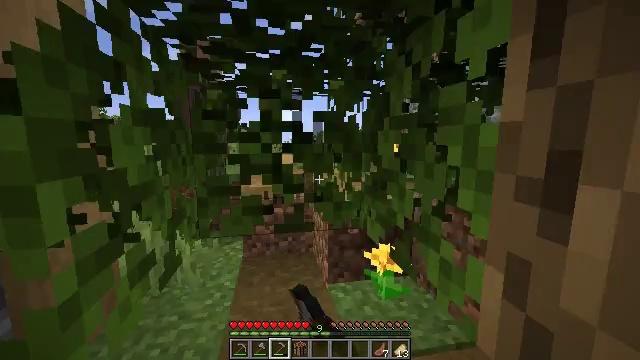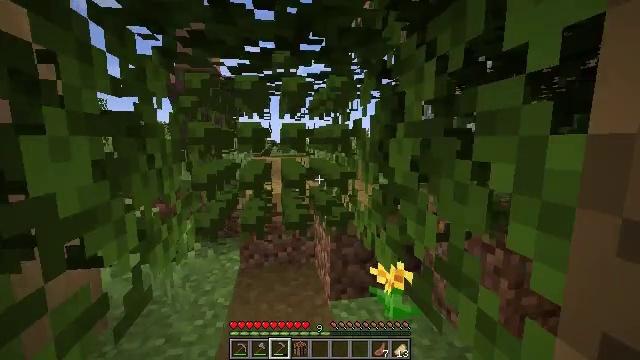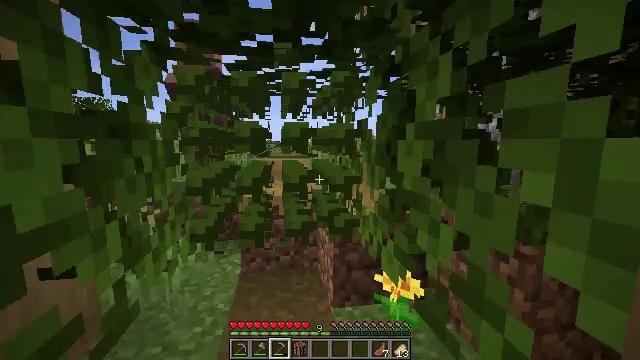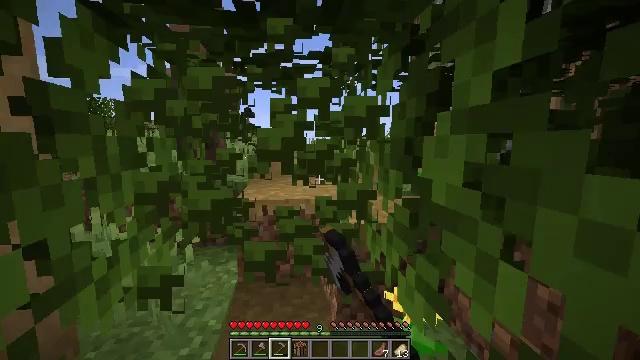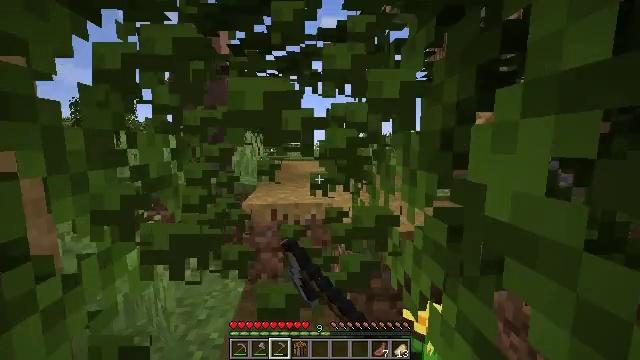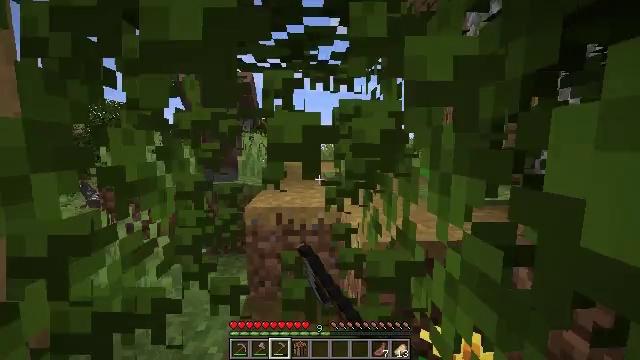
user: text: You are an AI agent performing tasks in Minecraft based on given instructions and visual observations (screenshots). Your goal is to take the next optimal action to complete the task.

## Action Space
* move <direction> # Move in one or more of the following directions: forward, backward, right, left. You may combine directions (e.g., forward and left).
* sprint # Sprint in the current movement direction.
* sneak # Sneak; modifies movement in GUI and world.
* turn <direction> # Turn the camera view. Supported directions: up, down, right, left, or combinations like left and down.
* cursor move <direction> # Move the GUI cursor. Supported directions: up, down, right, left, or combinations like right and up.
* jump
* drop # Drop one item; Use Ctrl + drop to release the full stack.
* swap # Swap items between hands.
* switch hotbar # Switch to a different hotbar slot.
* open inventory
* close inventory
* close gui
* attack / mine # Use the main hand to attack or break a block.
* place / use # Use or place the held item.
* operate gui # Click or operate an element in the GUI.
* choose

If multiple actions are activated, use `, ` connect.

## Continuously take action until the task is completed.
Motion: motion action
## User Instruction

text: Break oak leaves from the trees.
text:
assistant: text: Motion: move forward, attack / mine
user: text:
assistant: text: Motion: move forward, attack / mine
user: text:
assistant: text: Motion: move forward, turn left, attack / mine
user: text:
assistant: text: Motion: move forward, turn left, attack / mine
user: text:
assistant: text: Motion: move forward, turn left, attack / mine
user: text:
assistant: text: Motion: attack / mine